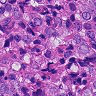
Metastatic tissue present: yes